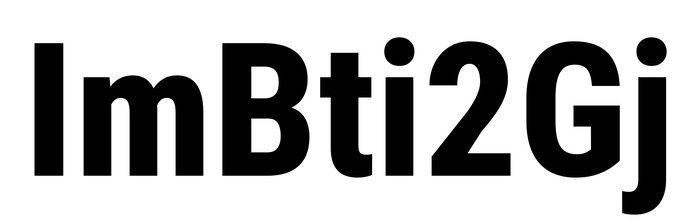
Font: Roboto_Condensed_ExtraBold